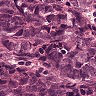
Metastatic tissue present: yes